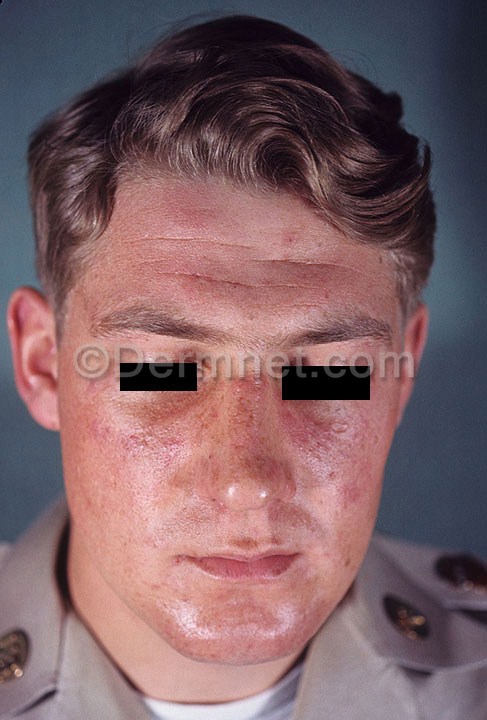
Disease: Lupus and other Connective Tissue diseases